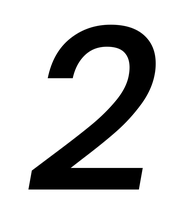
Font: Poppins-MediumItalic